Question: Count the number of objects in the diagram.
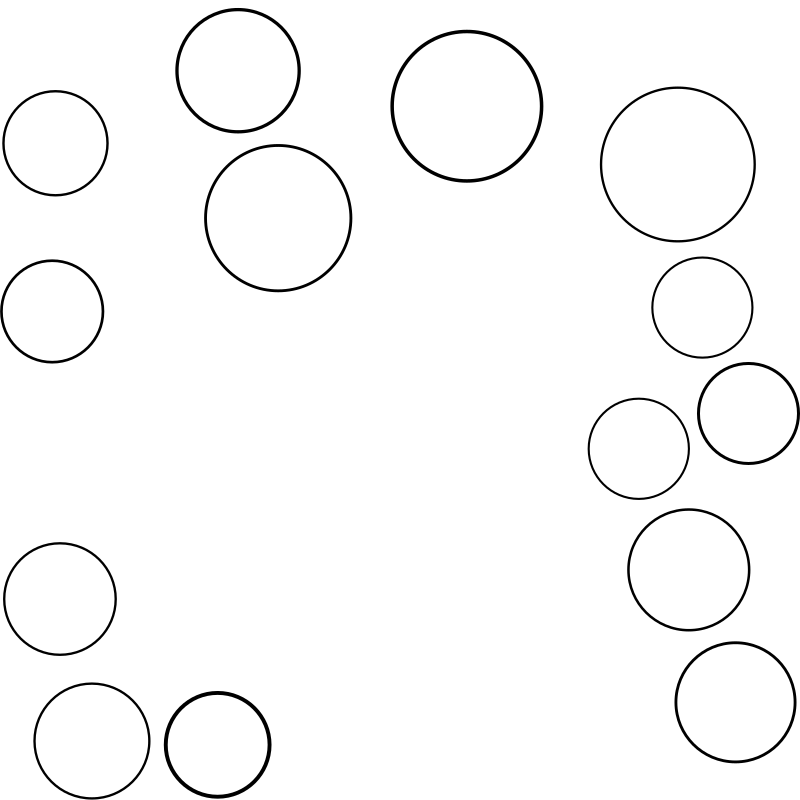
Answer: 14